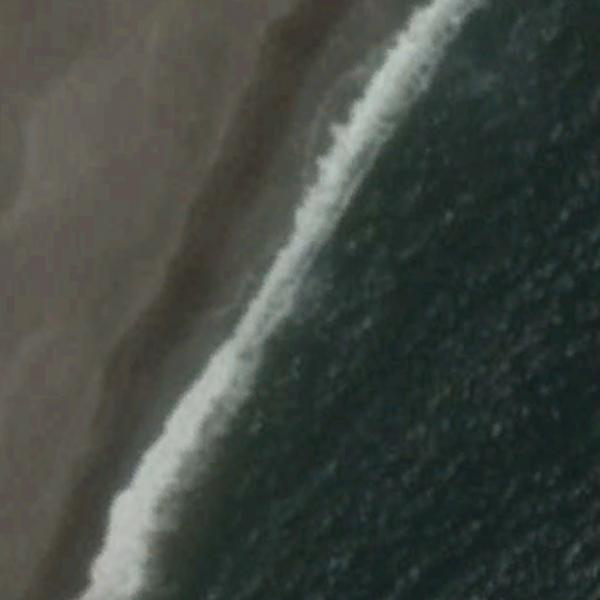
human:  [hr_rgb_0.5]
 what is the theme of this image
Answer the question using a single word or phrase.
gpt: beach